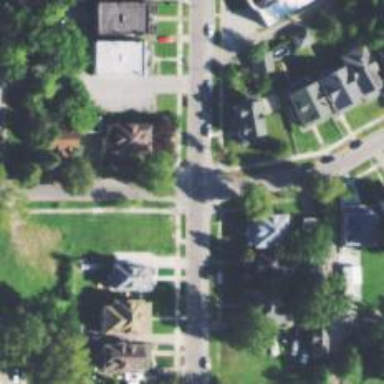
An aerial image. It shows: Neighborhood.